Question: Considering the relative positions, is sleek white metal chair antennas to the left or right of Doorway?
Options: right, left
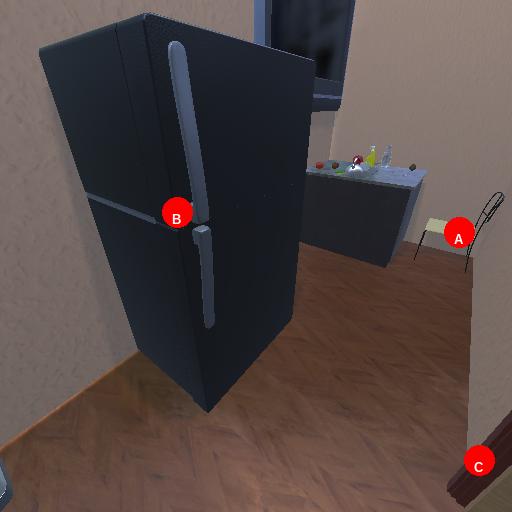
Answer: right